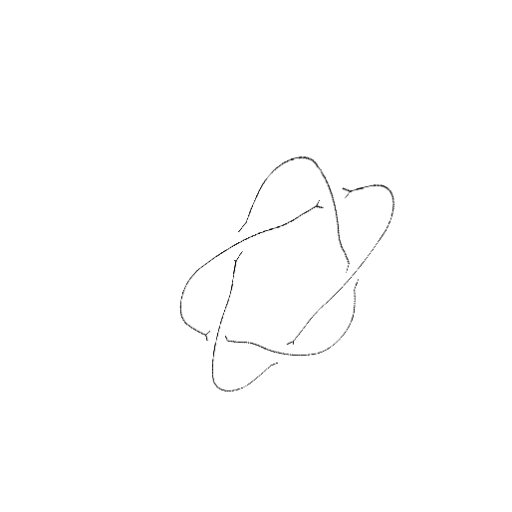
Crossing number: 5